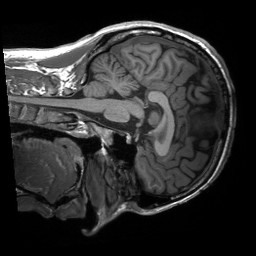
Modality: T1w
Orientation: sagittal
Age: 31
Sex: male
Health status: healthy
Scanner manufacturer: siemens
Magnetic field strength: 3 T
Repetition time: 2.3 s
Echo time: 0.00232 s